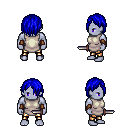
a pixel art fantasy rpg character, male body template, dark elf, purple skin, white tunic, gold greaves, blue bangs hairstyle, leather bracers, dagger, four views (front, back, left, right), 2x2 character sprite sheet, small pixel art, hard edges, no anti-aliasing